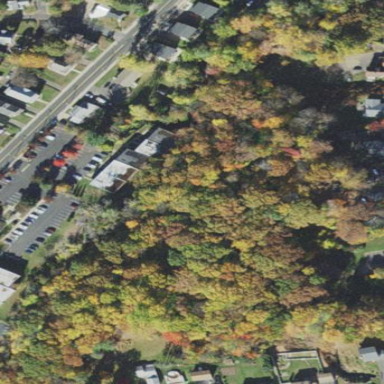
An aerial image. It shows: Beautiful woodland area.